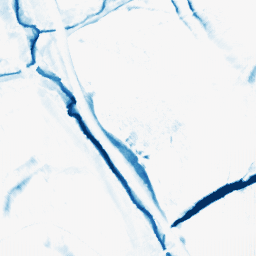
Category: morphological
Decomposition family: morphological_diamond
Decomposition parameters: operation: closing
radius: 10
Upsampling method: fft_zeropad
Upsampling parameters: scale: 4
Upsampling scale: 4